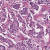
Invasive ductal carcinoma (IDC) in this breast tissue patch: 1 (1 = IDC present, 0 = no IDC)